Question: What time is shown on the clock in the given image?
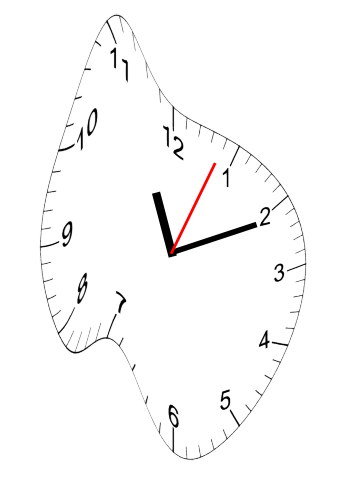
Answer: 11:11:04